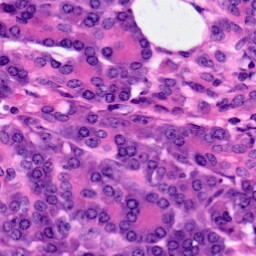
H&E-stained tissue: Pancreatic